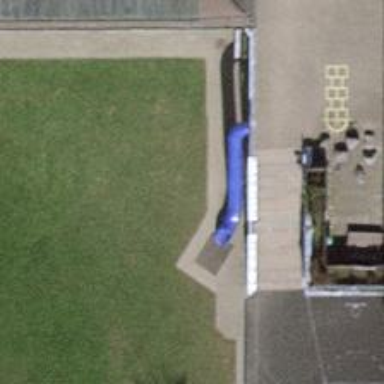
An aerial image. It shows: Playground featuring slide.